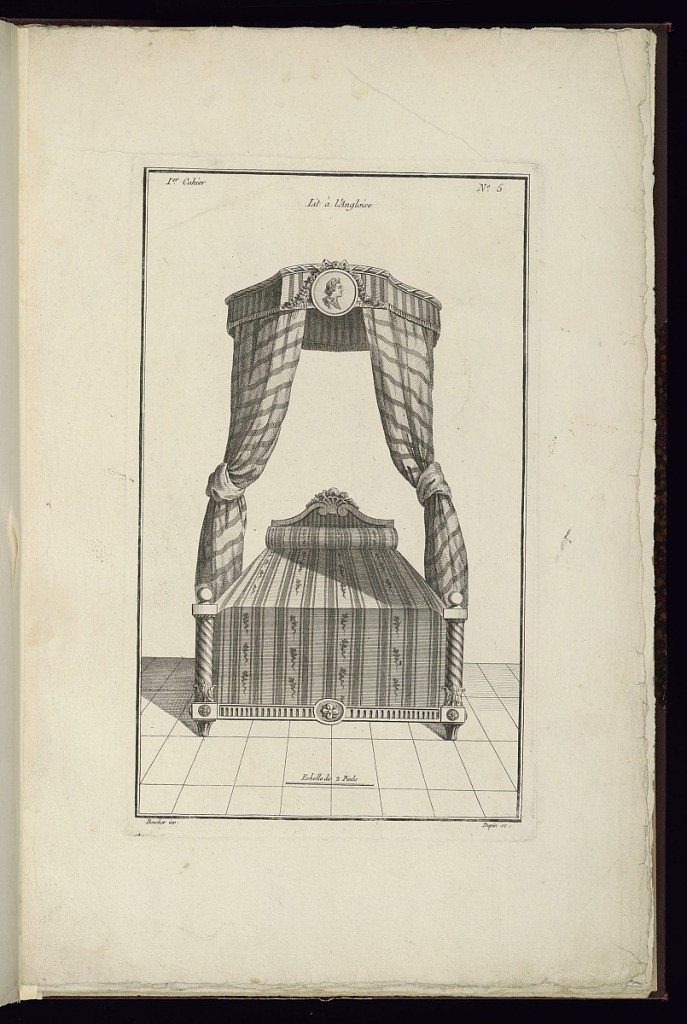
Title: Lit à l'Angloise
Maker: Juste-François Boucher, French, 1736 – 1782
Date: ca. 1775
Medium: Engraving on off white laid paper
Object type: Print
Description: Design for a bed with a canopy over the head of the bed. The canopy and the bedding is decorated with stripes and vertical bands of rosettes. At the top of the canopy is a portrait medallion of an older man. The plate is signed.